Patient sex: M
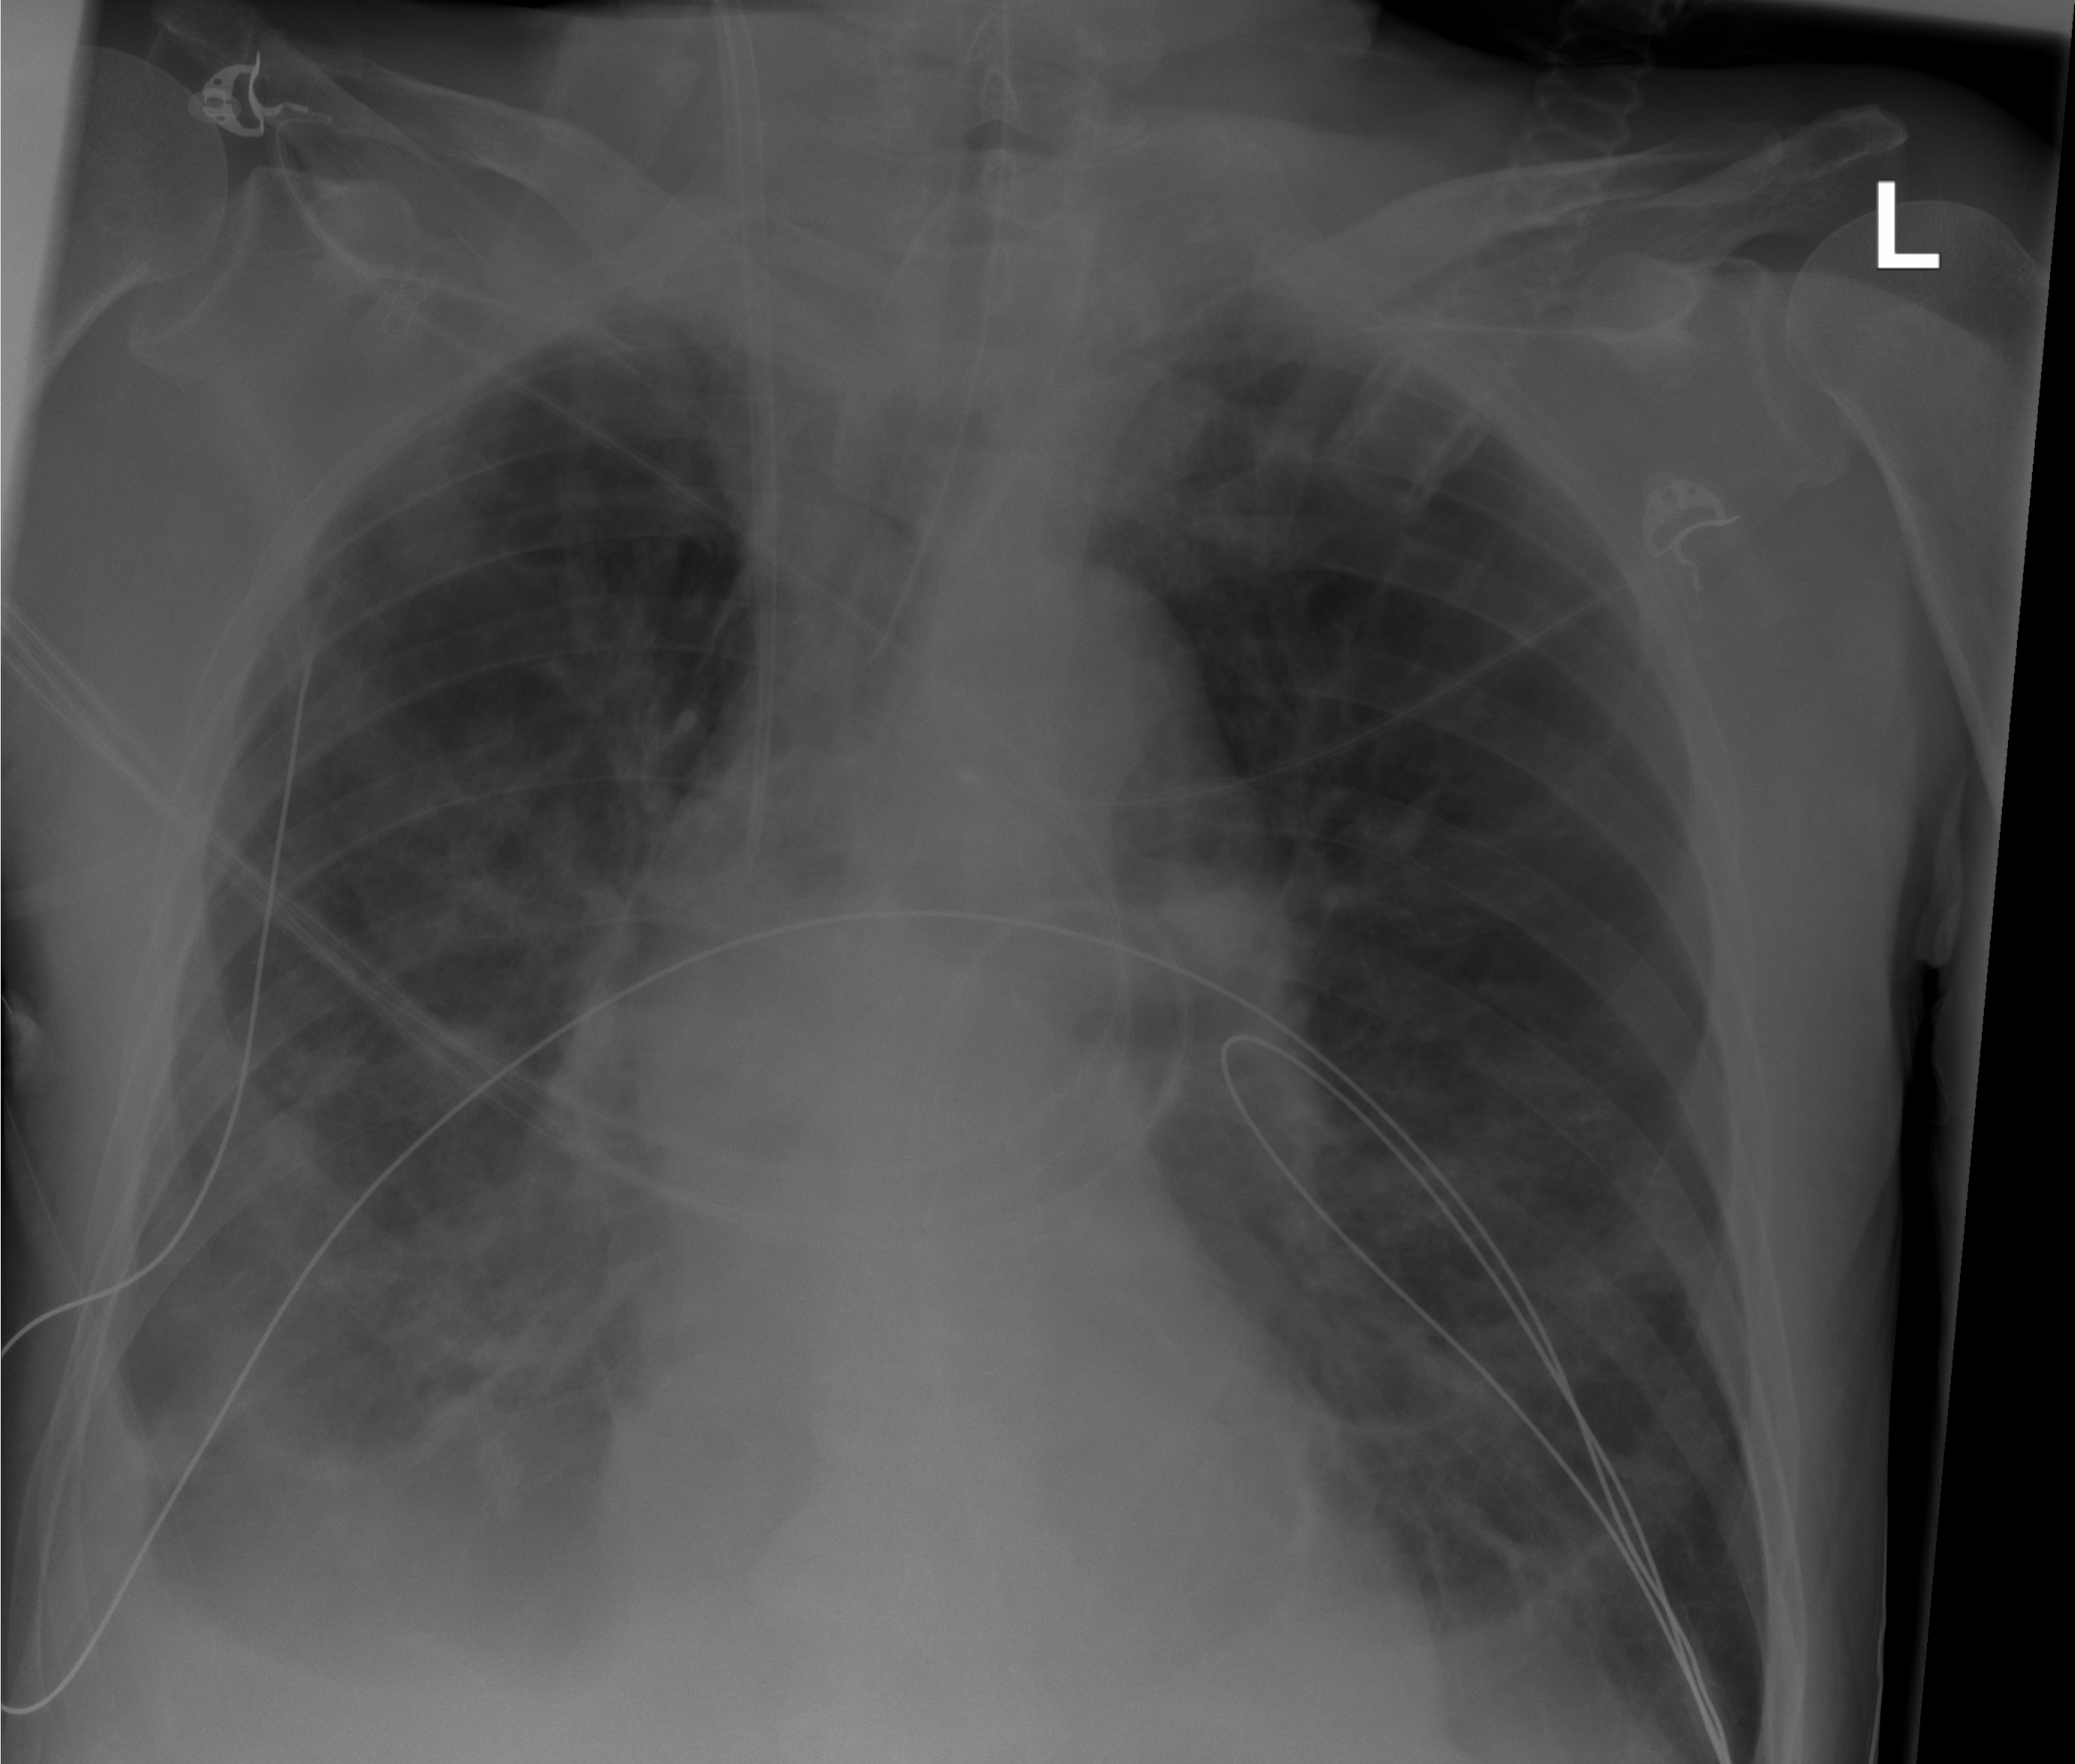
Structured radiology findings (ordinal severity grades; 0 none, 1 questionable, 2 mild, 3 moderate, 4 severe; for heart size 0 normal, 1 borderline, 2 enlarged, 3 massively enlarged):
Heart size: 0
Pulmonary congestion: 0
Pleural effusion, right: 2
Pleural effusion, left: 0
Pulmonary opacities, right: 2
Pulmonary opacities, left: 0
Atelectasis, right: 2
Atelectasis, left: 0